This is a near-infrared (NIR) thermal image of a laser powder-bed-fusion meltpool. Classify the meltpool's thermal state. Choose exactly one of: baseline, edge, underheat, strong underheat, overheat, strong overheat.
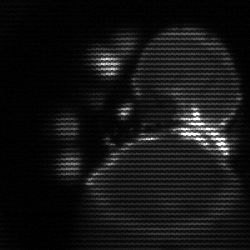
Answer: edge